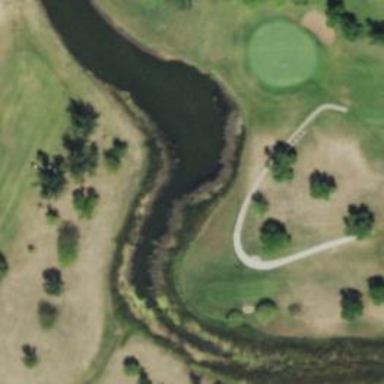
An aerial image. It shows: Service road used as golf cart path.